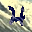
Label: 4